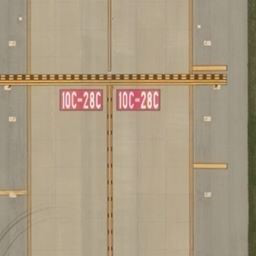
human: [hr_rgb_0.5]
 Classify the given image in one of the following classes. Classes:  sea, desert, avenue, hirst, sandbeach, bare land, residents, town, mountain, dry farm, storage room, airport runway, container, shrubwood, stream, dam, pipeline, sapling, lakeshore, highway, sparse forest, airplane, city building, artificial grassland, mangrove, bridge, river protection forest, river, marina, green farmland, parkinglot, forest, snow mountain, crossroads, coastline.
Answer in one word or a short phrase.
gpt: airport runway